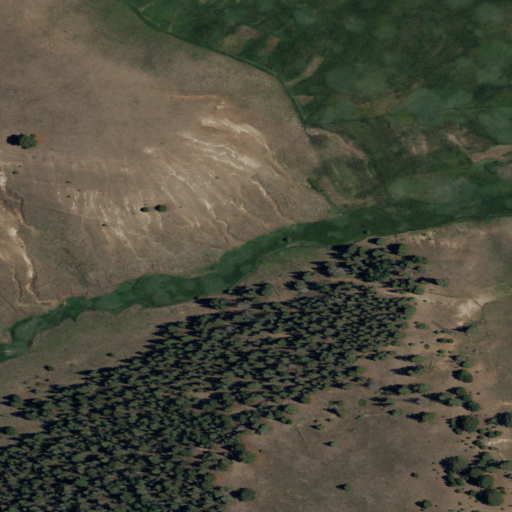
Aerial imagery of valley in New Mexico named Buckhorn Canyon containing shrub, evergreen forest, woody wetlands, herbaceous wetlands, grassland, and deciduous forest